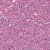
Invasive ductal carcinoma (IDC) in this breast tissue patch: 1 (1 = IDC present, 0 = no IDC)